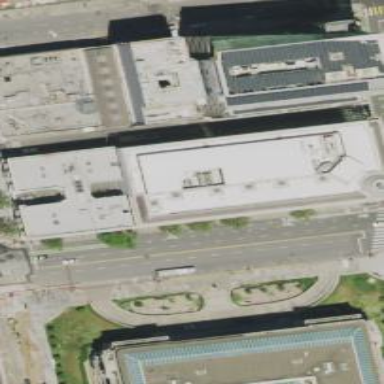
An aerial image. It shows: Office building that serves as courthouse.